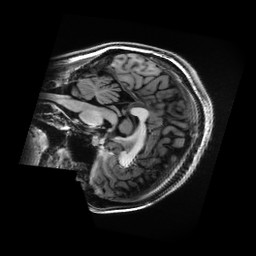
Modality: T1w
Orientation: sagittal
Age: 23
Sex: female
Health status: healthy
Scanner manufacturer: ge
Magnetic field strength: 3 T
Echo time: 0.0052 s